【题型】填空题　【知识点】平面几何　【难度】easy
点 $M$ 是半径为 5 的 $\odot O$ 内一点，且 $OM = 3$，在过 $M$ 所有 $\odot O$ 的弦中，弦长最短的弦长度为 \underline{\hspace{3cm}}．
【解答】
\noindent
【答案】8
\vspace{1em}
\noindent
【分析】过点 $M$ 作弦 $AB \perp OM$，交 $\odot O$ 于 $A$、$B$，则 $AB$ 是过 $M$ 最短的弦，结合图象求解即可．
\vspace{1em}
\noindent
【详解】如图，过点 $M$ 作弦 $AB \perp OM$，交 $\odot O$ 于 $A$、$B$，连接 $OA$，

\noindent
其中 $AB$ 是过 $M$ 最短的弦，$AM = \sqrt{OA^2 - OM^2} = \sqrt{5^2 - 3^2} = 4$，
\noindent
所以 $AB = 2AM = 8$．
\noindent
故答案为：8.
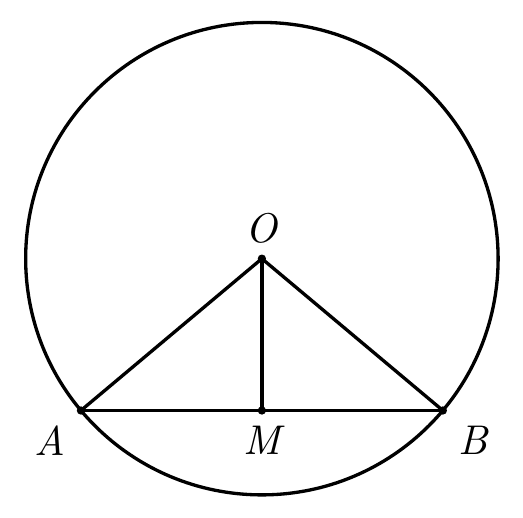